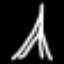
Label: The Eiffel Tower